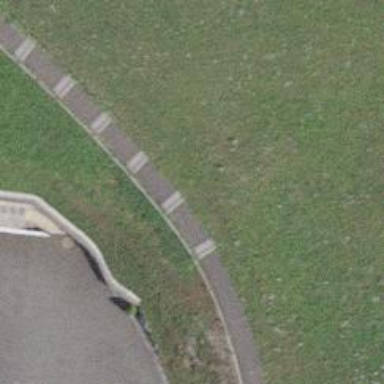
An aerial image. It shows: Set of steps on the road.